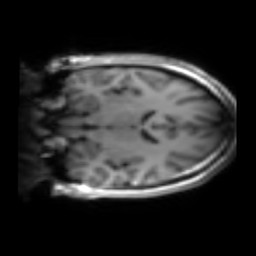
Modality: inplaneT1
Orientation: coronal
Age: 19
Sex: male
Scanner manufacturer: siemens
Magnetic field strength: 3 T
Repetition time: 1.2 s
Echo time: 0.00251 s